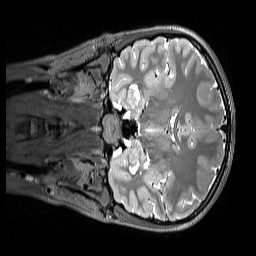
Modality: T2w
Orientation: coronal
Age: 13
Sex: female
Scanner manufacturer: siemens
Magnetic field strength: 3 T
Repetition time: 3.2 s
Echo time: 0.408 s